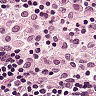
Metastatic tissue present: no